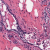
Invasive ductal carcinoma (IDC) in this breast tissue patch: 0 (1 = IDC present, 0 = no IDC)